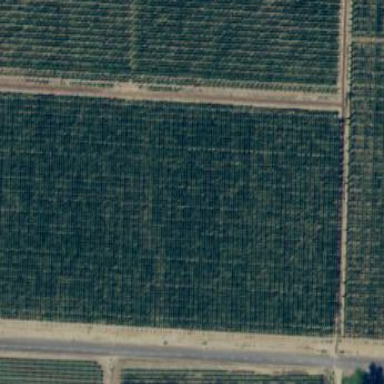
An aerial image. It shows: Orchard.